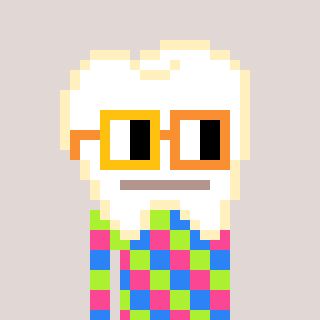
a pixel art character with square yellow and orange glasses, a tooth-shaped head and a hotbrown-colored body on a warm background